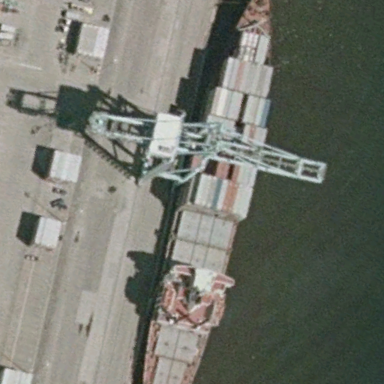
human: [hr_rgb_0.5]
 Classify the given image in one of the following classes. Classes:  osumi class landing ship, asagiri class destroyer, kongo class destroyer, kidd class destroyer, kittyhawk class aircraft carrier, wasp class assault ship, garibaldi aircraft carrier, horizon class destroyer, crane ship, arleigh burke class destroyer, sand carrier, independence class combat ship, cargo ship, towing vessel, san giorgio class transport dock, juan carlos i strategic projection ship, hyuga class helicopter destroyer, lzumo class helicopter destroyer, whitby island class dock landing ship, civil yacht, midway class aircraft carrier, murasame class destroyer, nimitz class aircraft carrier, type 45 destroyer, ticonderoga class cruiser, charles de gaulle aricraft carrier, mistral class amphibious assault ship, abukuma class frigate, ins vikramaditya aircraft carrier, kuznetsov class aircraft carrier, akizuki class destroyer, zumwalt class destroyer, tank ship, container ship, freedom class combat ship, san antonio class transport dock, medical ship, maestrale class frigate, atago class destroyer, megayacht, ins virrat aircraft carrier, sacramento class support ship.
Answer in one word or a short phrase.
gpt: Container ship